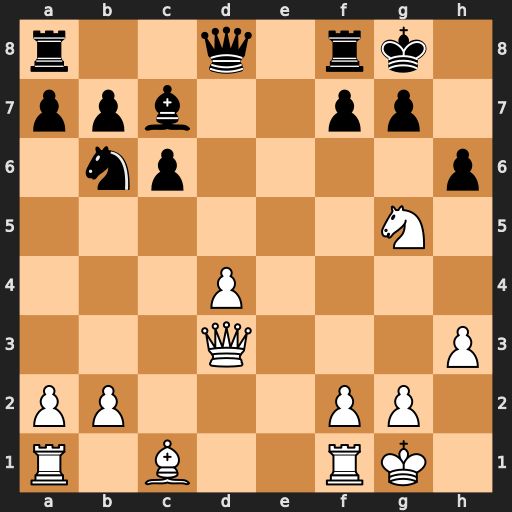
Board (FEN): r2q1rk1/ppb2pp1/1np4p/6N1/3P4/3Q3P/PP3PP1/R1B2RK1
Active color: w
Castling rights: -
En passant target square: -
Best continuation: Qh7#